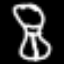
Label: hourglass